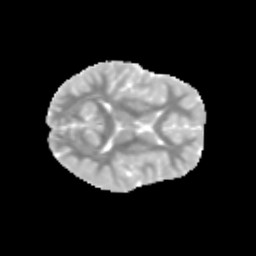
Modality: MD
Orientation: axial
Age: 10
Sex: female
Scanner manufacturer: siemens
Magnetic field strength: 3 T
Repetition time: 3.8 s
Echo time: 0.07 s